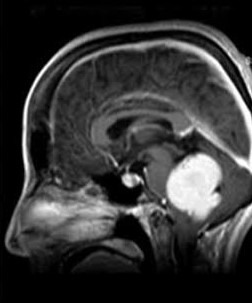
Label: meningioma